Question: Why is it that client validation is getting triggered saying that my Default Theme field is required even if I didn't specify a [Required] attribute in my model?

Model :
'''
public class Site
{
public int SiteId { get; set; }
[Required(ErrorMessage = "*")]
[LocalizedDisplayName("Title")]
public string Title { get; set; }
[Required(ErrorMessage = "*")]
[LocalizedDisplayName("RootDirectory")]
public string RootDirectory { get; set; }
[LocalizedDisplayName("DefaultTheme")]
public int DefaultThemeId { get; set; } // <-- No required attribute here
[Required(ErrorMessage = "*")]
[LocalizedDisplayName("ThemesDirectory")]
public string ThemesDirectory { get; set; }
public virtual Theme DefaultTheme { get; set; } // <-- No required attribute here
}
'''
View :
'''
@Html.DropDownListFor(x => x.DefaultThemeId,
new SelectList(ViewBag.Themes, "ThemeId", "Name"), string.Empty)
'''
I am using Entity Framework 4 with ADO.NET Entity Data Model and mapping the entities to POCOs in my model.
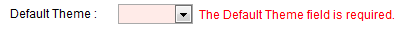
Answer: That's because ints have an implicit value. If you want it to have no value, change the type to a nullable int using int?